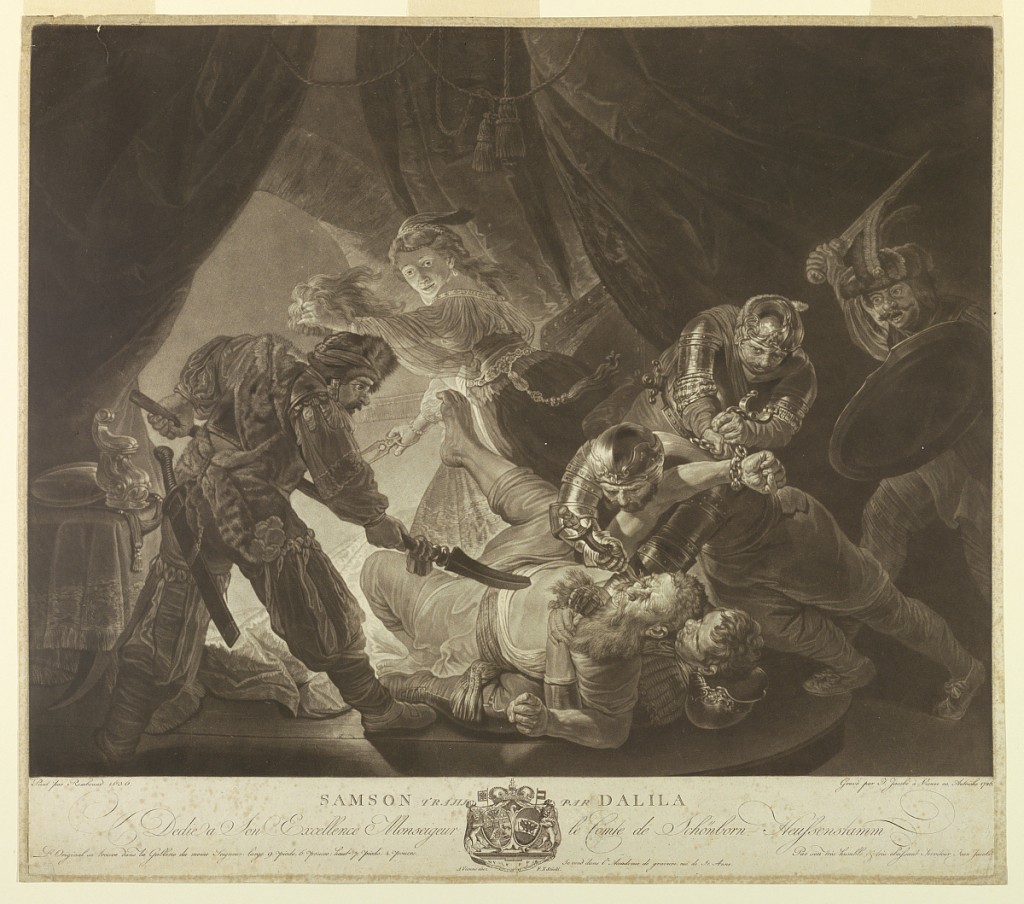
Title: The Blinding of Samson
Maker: Johann Jacobé, Austrian, 1733 - 1797
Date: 1786
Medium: Mezzotint in dark brown ink on paper
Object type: Print
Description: In a dark tent, four soldiers hold Samson down on the ground, while a fifth blinds him with a stiletto. Delilah flees, brandishing Samson's hair.